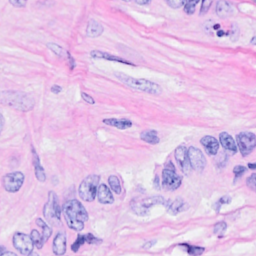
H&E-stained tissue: Breast